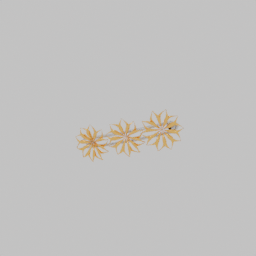
Label: decoration